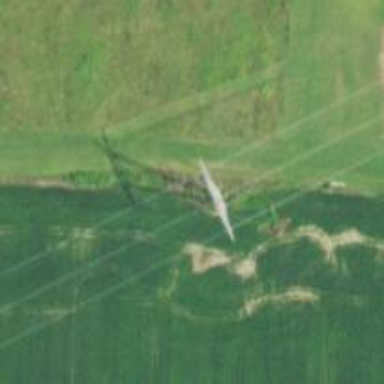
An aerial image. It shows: Lattice structure tower used for power transmission.